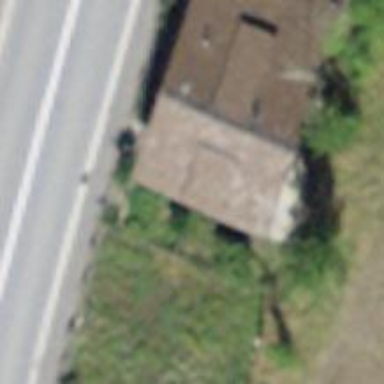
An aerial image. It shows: Simple house.